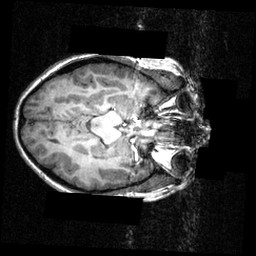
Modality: T1w
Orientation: axial
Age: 24
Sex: female
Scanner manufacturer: siemens
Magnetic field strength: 3.951 T
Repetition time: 1.5 s
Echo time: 0.00335 s